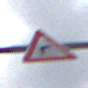
Verkehrszeichen: KurveRechts
Umgebung: Outdoor, Nature
Tageszeit: Midday
Wetter: PartlyCloudy
Licht: Natural
Jahreszeit: NotSpecified
Kontrast: LowContrast